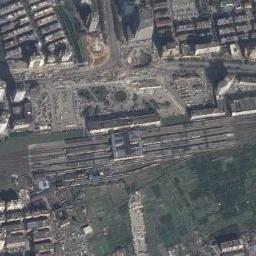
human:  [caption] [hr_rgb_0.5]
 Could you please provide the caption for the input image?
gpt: The railway station is next to some buildings and grass .

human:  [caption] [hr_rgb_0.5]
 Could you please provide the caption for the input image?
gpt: The railway station has some railways and a building and some other buildings and a lawn are next to the railway station .

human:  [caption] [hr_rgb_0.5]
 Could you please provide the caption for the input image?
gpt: There are many buildings of different shapes and sizes beside the railway station .

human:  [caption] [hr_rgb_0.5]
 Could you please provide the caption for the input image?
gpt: There is a railway station between the city and the woodland .

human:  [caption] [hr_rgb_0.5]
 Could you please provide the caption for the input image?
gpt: There are many buildings and a green meadow beside the railway station .